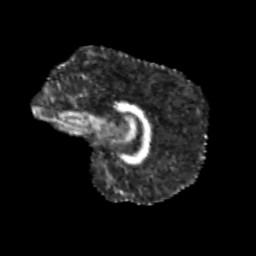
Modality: FA
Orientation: sagittal
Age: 10
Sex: male
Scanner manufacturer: siemens
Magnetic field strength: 3 T
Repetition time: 3.8 s
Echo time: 0.07 s